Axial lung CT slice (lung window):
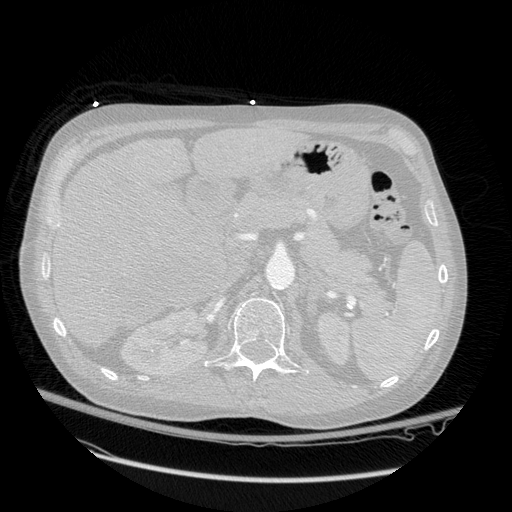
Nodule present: no